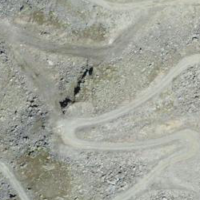
EUNIS habitat code: 48
Species observed at this site:
Saxifraga bryoides